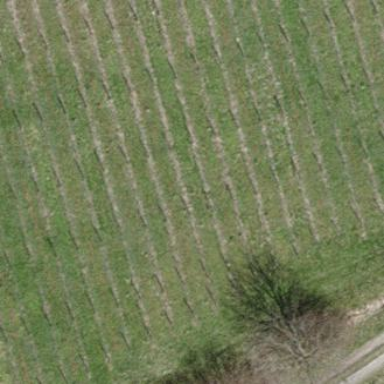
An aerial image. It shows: Beautiful vineyard in the countryside.